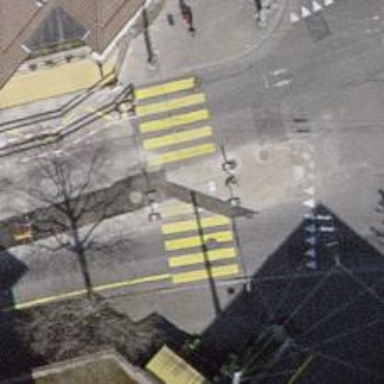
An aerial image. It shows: Marked crossing on footway.